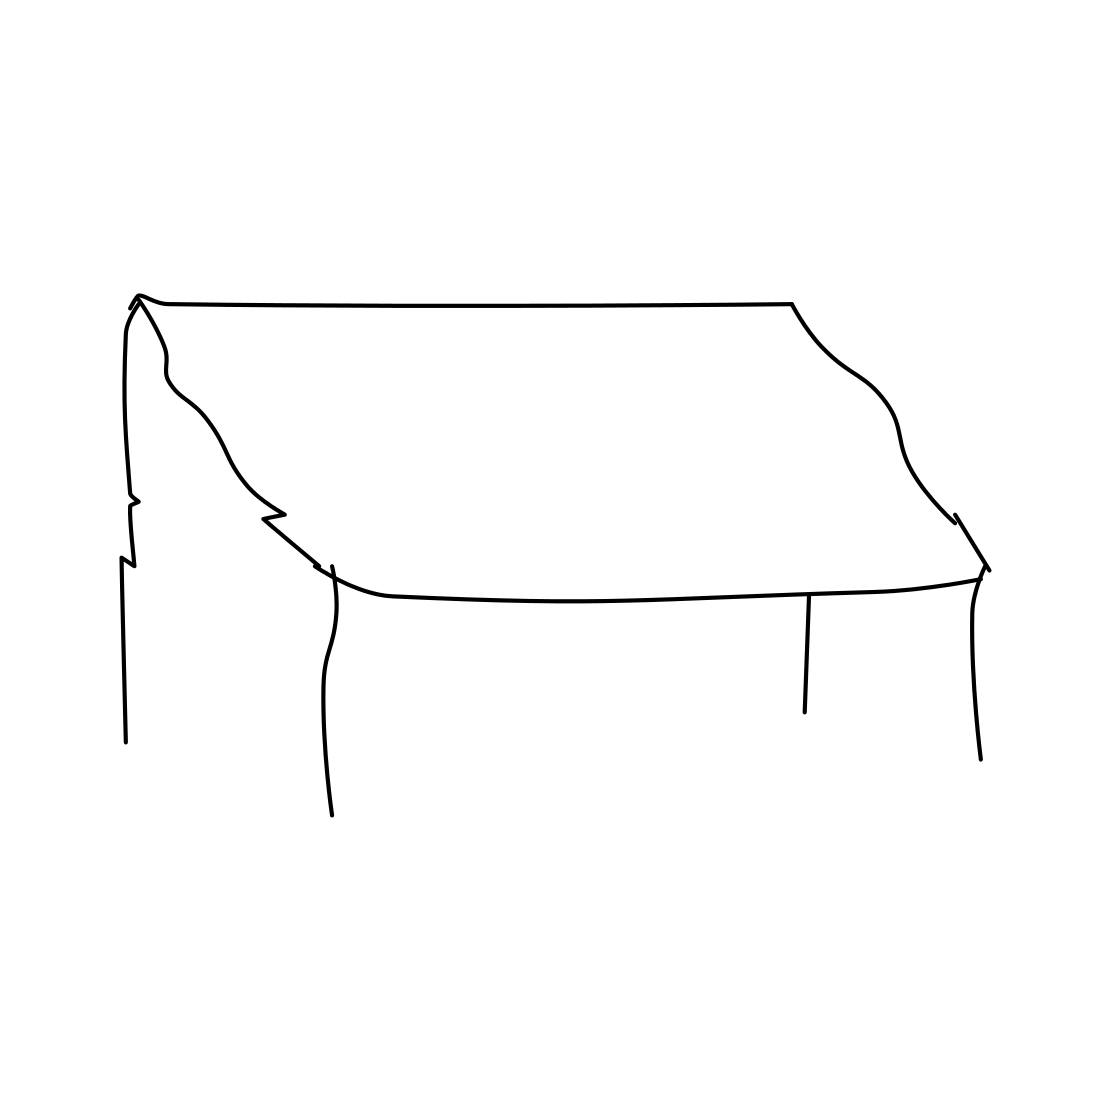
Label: table